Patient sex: M
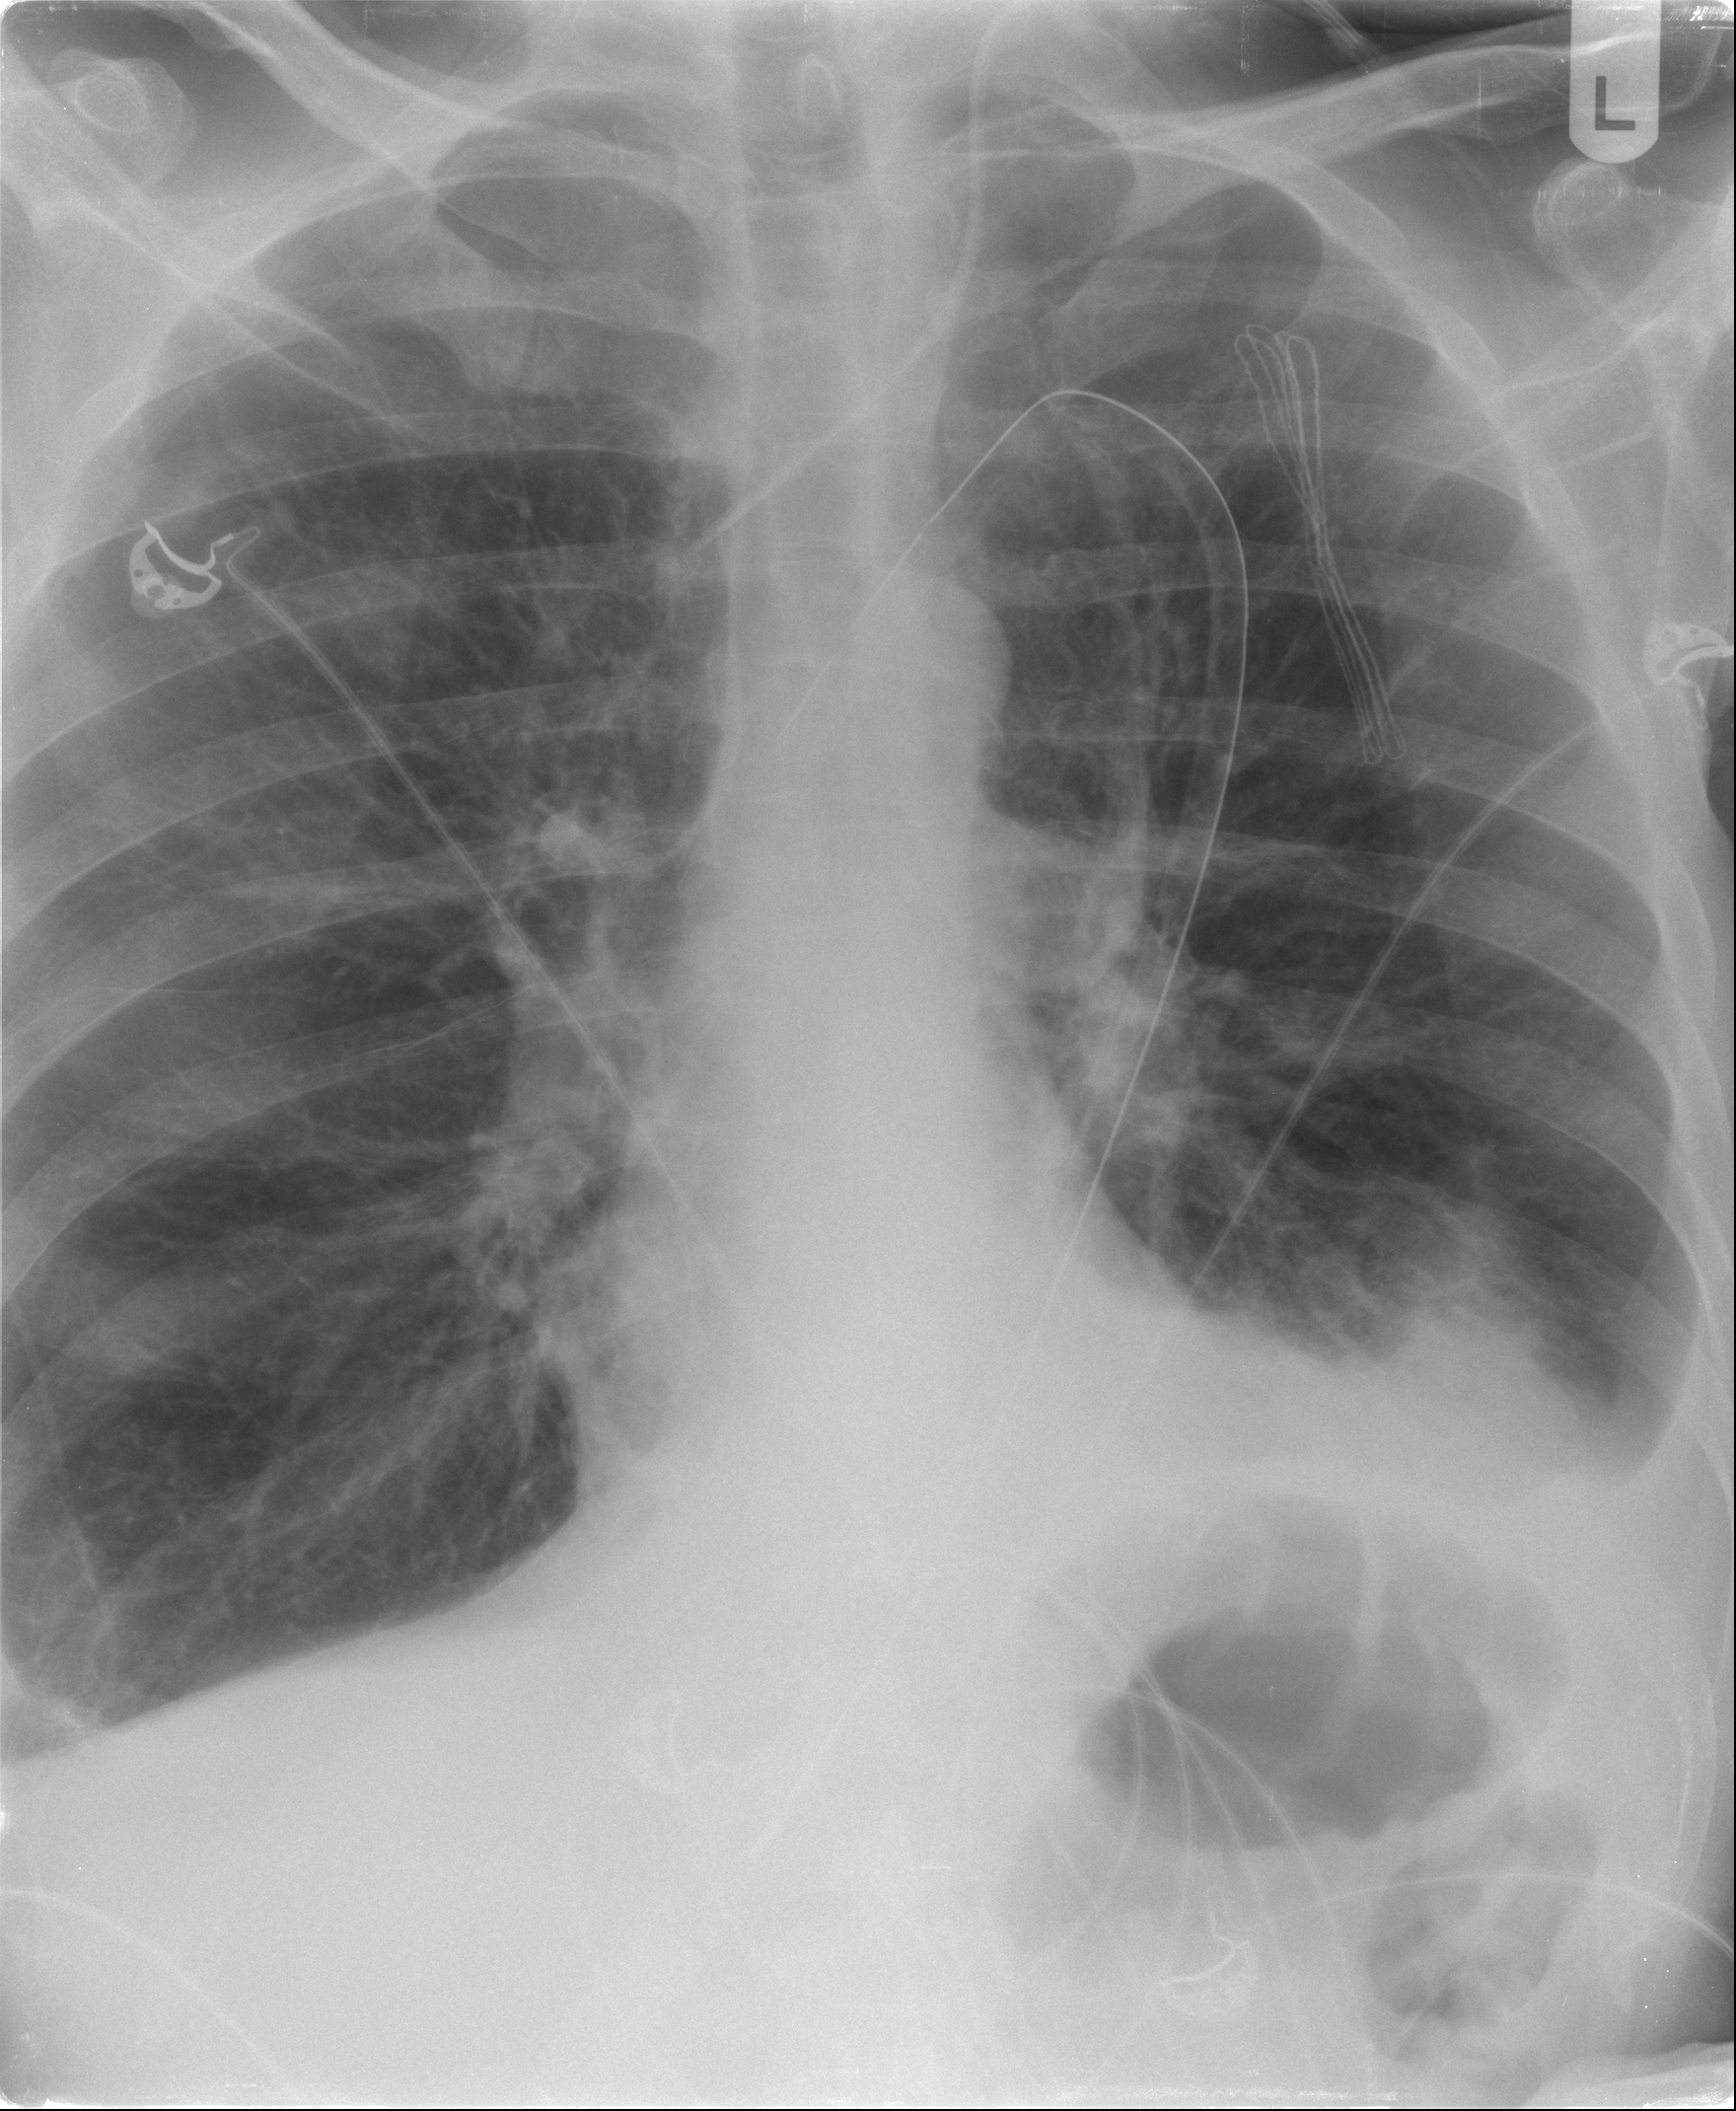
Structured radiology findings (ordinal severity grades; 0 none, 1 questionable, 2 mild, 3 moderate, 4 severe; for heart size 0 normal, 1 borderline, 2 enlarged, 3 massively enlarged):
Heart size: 0
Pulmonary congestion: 0
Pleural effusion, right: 0
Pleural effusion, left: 3
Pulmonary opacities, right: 0
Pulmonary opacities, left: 0
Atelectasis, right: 0
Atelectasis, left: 2